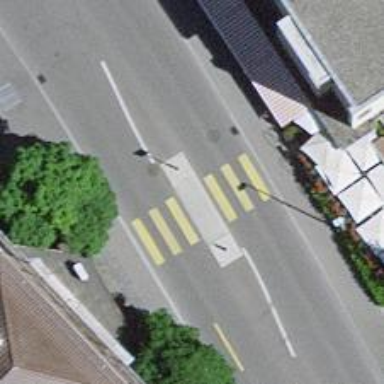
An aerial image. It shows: Zebra crossing on the road.